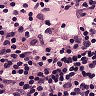
Metastatic tissue present: no